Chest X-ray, PA view. Patient: 38 years old, sex F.
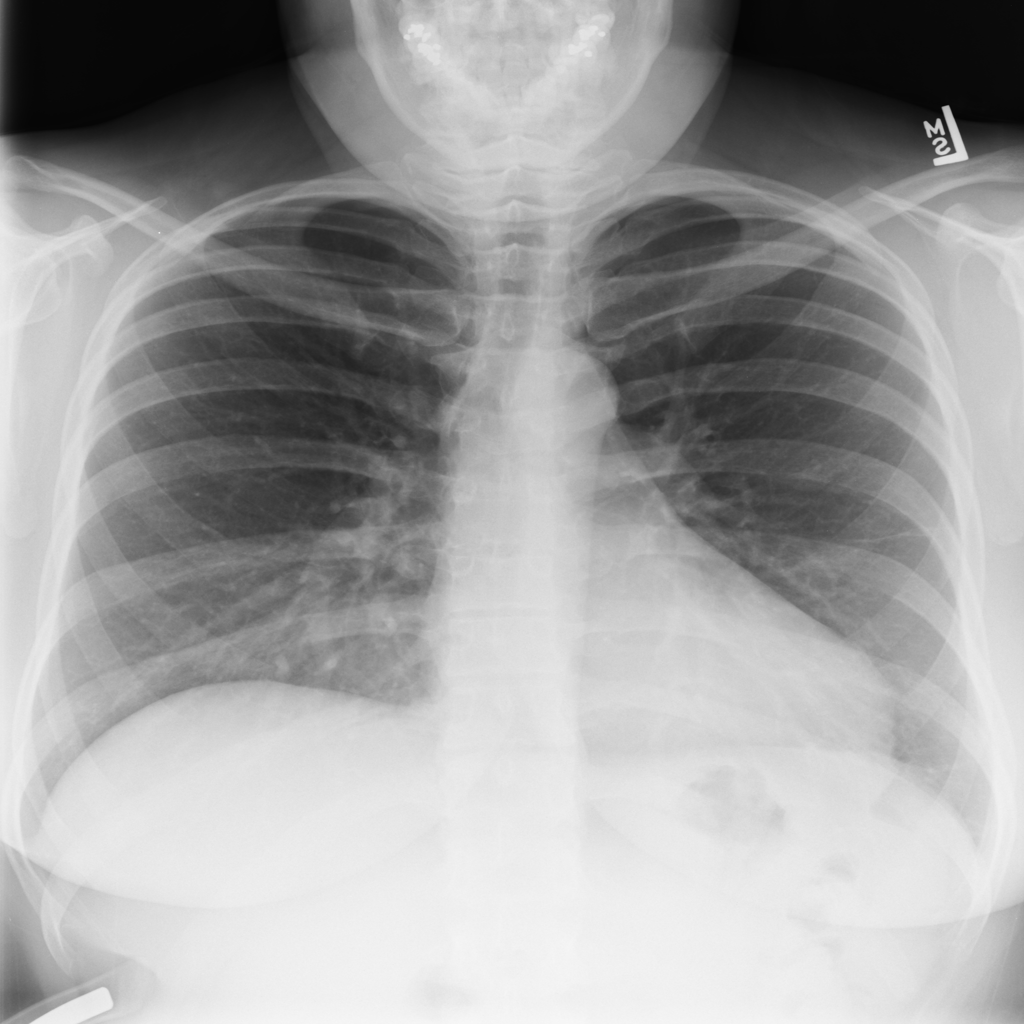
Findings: Atelectasis